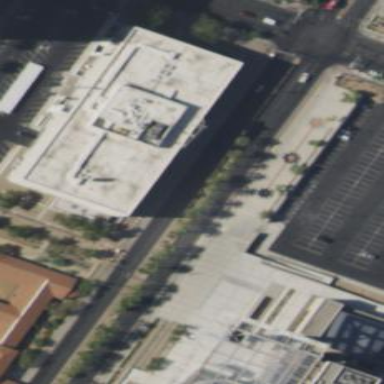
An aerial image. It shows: Building.